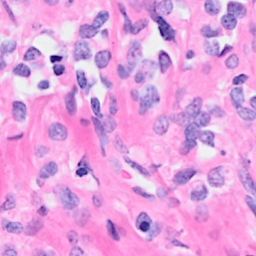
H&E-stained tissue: Breast